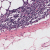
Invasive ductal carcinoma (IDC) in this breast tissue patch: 0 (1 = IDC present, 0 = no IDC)